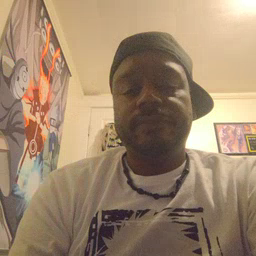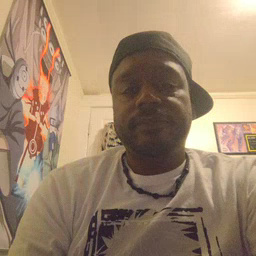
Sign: tree